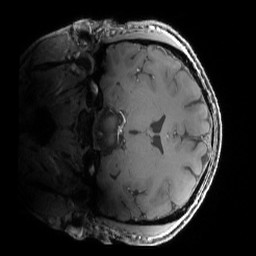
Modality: MP2RAGE
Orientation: coronal